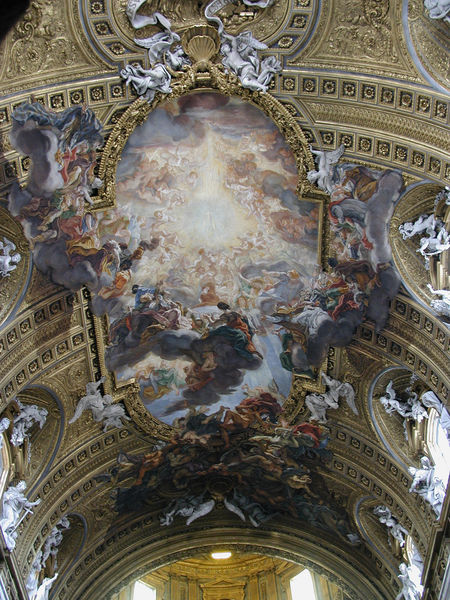
Titel: Deckengemälde “Anbetung des Namens Jesu” in Il Gesù in Rom
Künstler: Giovanni Battista Gaulli
Standort: Rom, Il Gesù (EU - I - Latium)
Schlagwörter: blau, flügel, gemälde, gott, himmel, weiß, wolken, blume, fenster, lampe, licht, marmor, blüten, schleier, wolke, ornament, barock, falten, innenraum, kirche, gold, decke, renaissance, fliegen, oval, engel, bogen, italien, figuren, ornamente, stuck, faltenwurf, foto, oben, bögen, gewölbe, dom, strahlen, strahl, rom, schein, plastiken, statuen, götter, fresken, heilige, muschel, deckengemälde, fresko, stuckdecke, heilig, putten, ornamentik, illusion, putti, täuschung, sakral, auferstehung, himmelfahrt, nischen, deckenmalerei, tonnengewölbe, apotheose, pompös, italienisch, jesuiten, ignatius, auffahren, trompe l'oeil